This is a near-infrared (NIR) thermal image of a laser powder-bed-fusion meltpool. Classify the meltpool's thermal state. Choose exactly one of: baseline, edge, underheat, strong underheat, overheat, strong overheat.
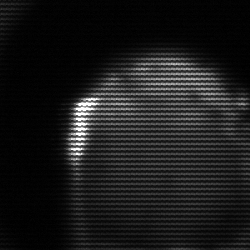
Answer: edge